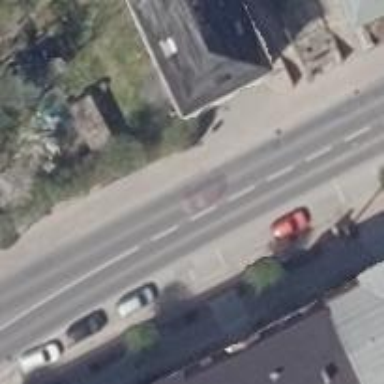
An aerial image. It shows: Secondary road with asphalt surface. It has sidewalks on both sides and cycle track.